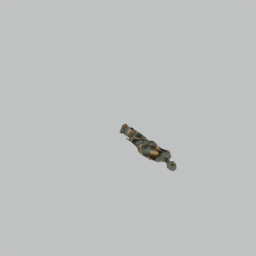
Label: people